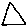
Label: triangle